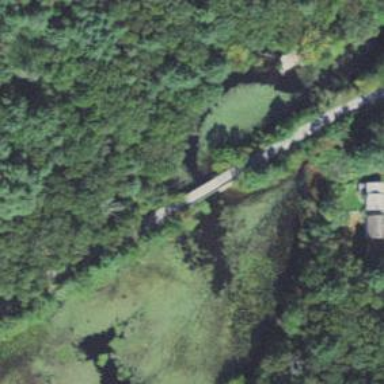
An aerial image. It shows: Asphalt cycleway on bridge. The railway below is abandoned.